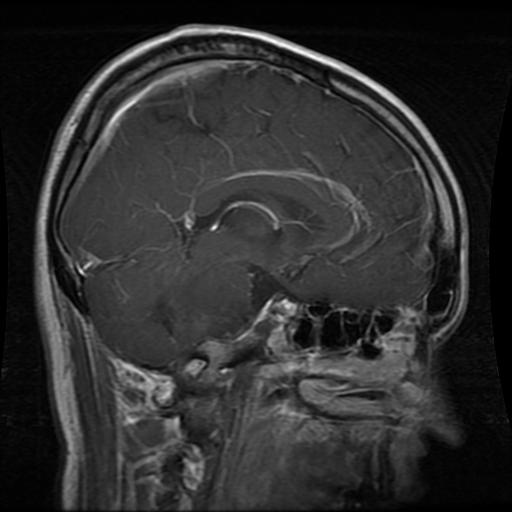
Label: glioma